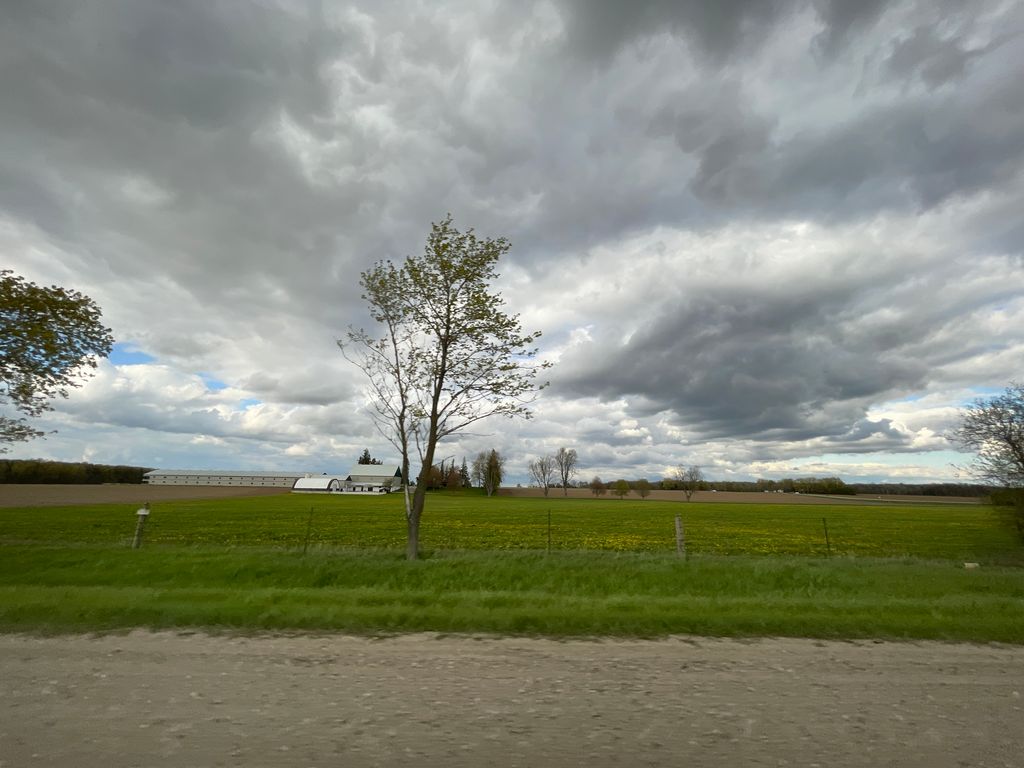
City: kitchener-waterloo